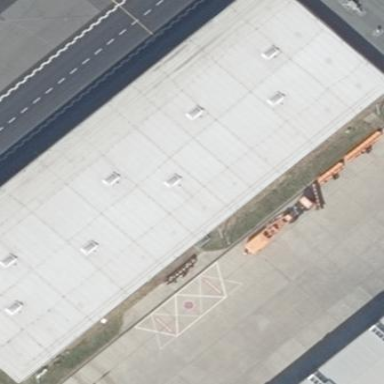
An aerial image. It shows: Hangar located at airport.